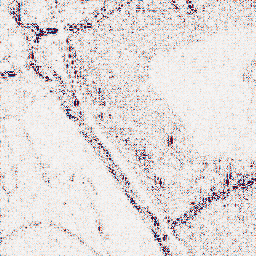
Category: wavelet
Decomposition family: wavelet_reverse_biorthogonal
Decomposition parameters: wavelet: rbio5.5
level: 1
Upsampling method: bilinear
Upsampling parameters: scale: 2
Upsampling scale: 2